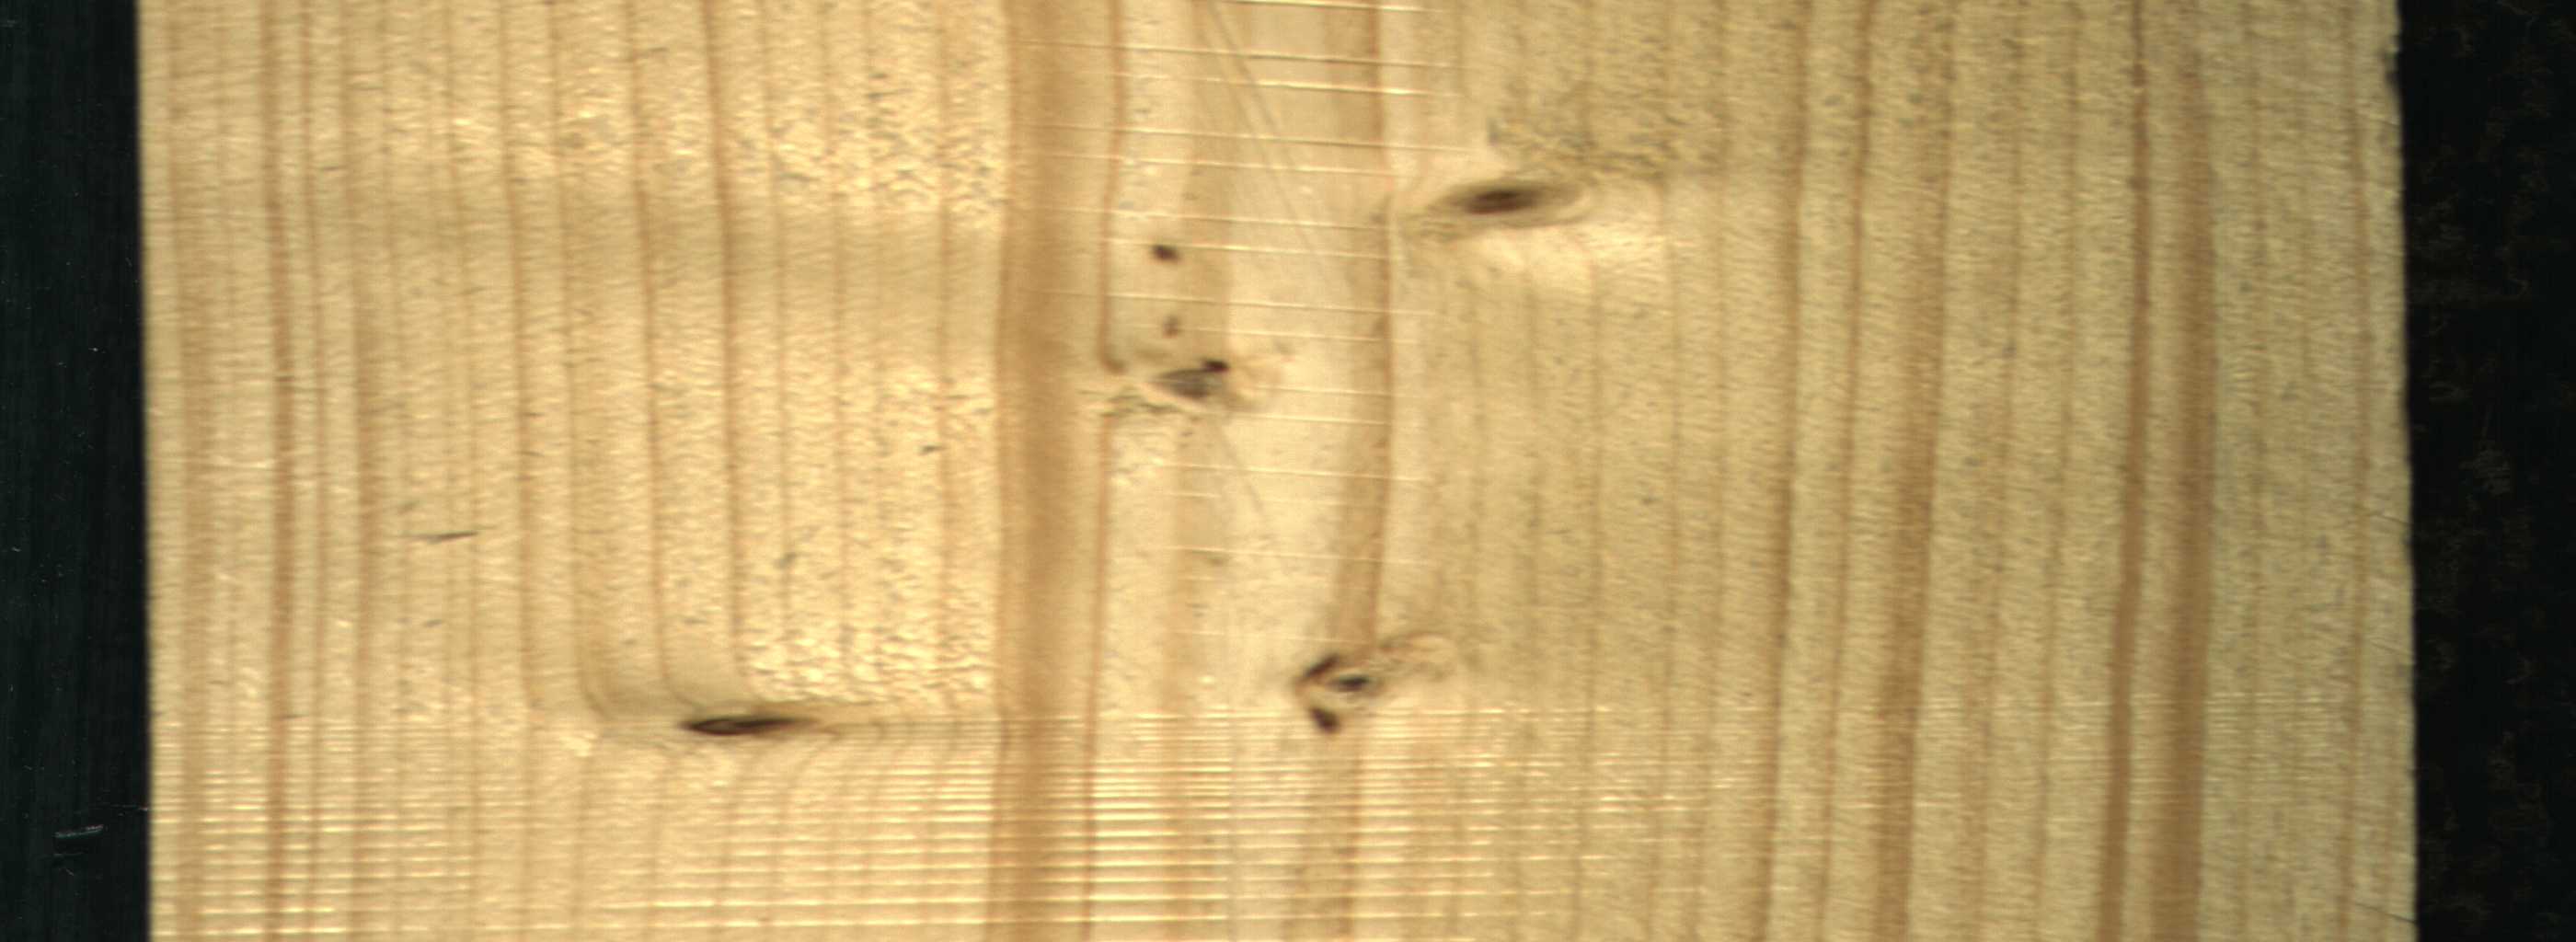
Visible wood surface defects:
Dead_Knot
Live_Knot
Live_Knot
Live_Knot
Live_Knot